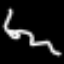
Label: squiggle